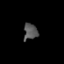
Tissue: prostate
Cell type: T cells
Senescence score: 0.2974
Nuclear area (px): 221
Mean DAPI intensity: 86.149